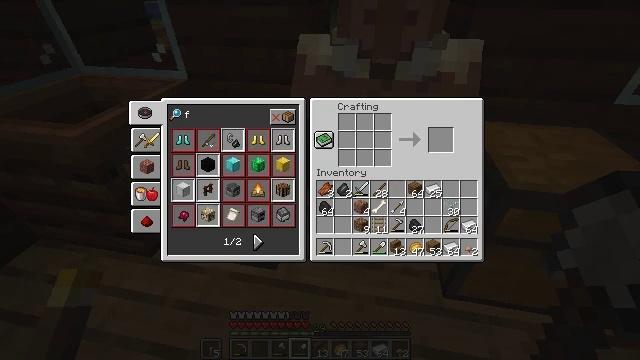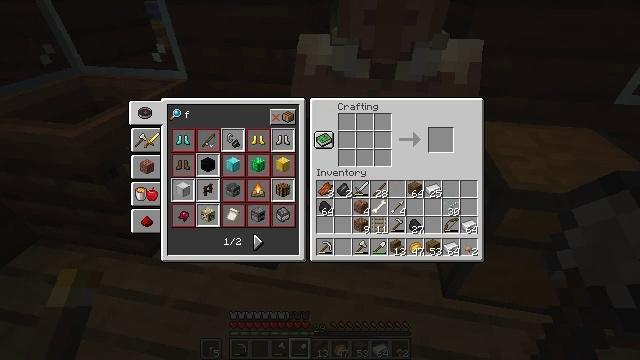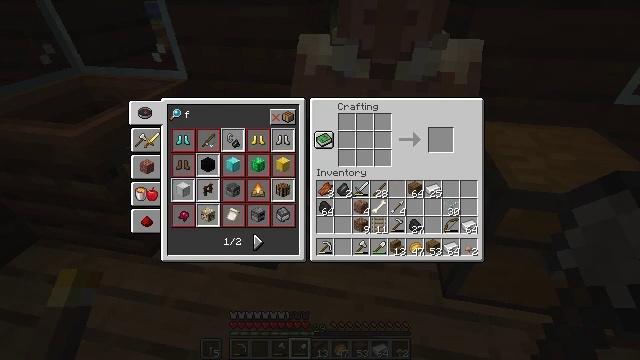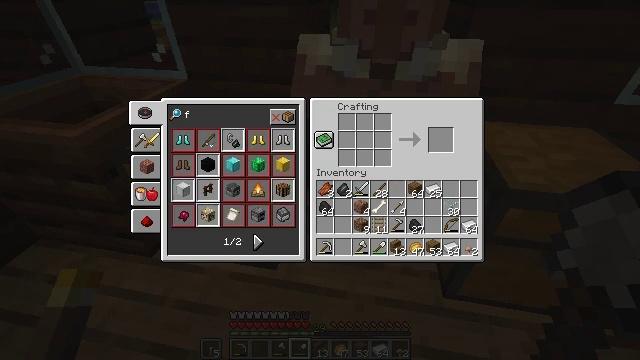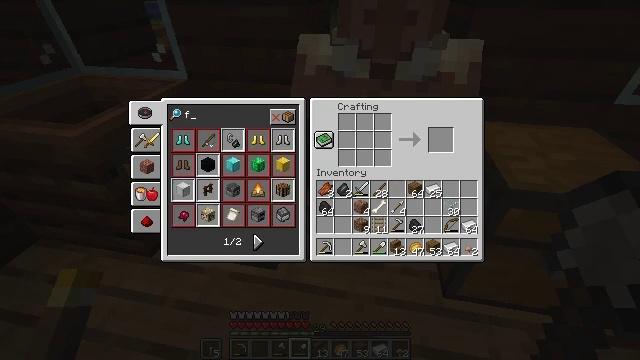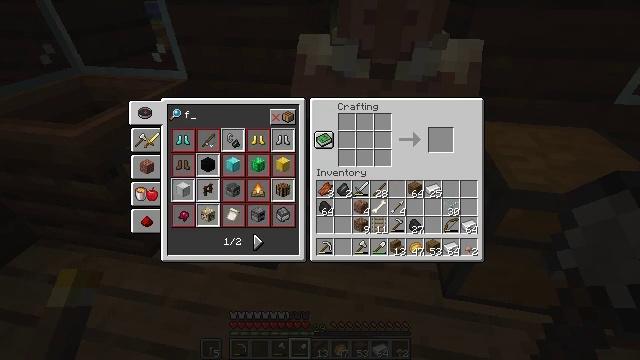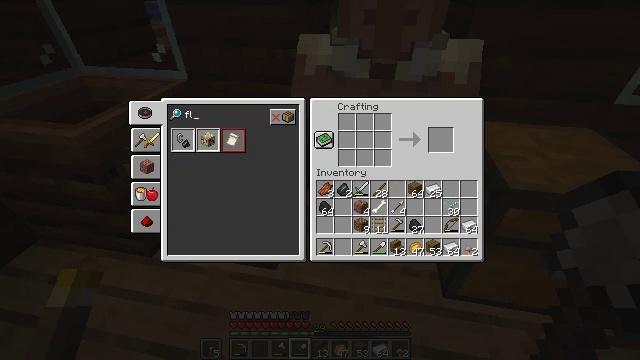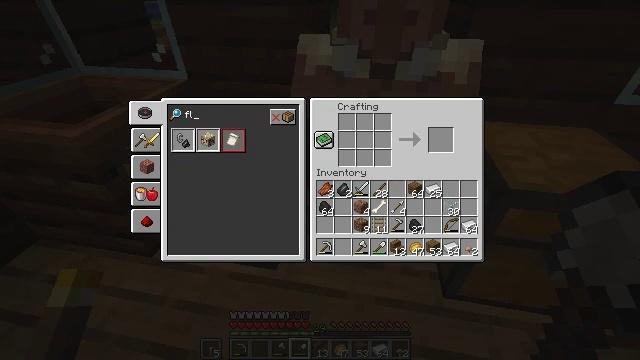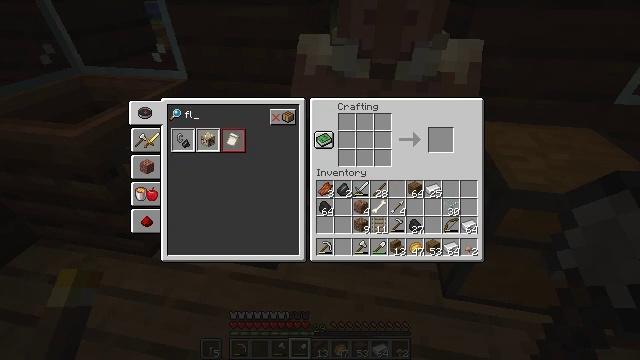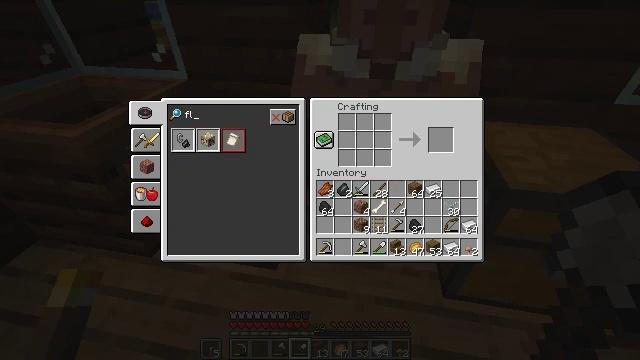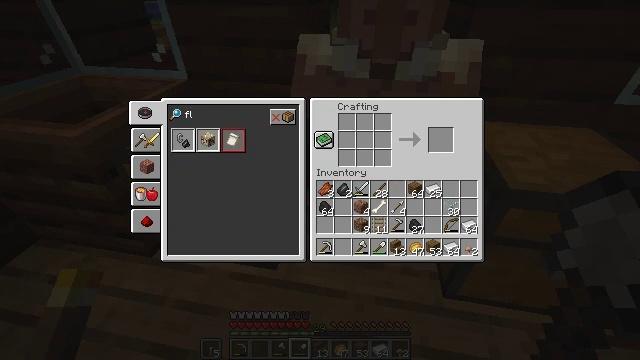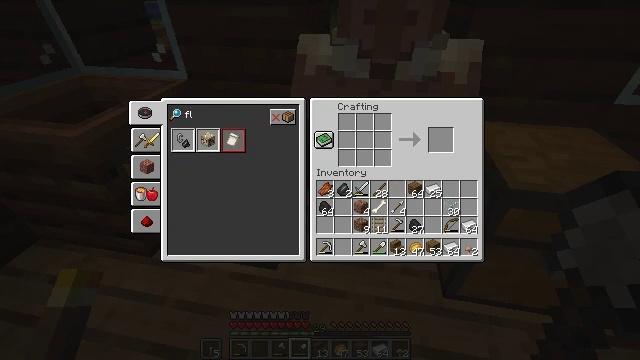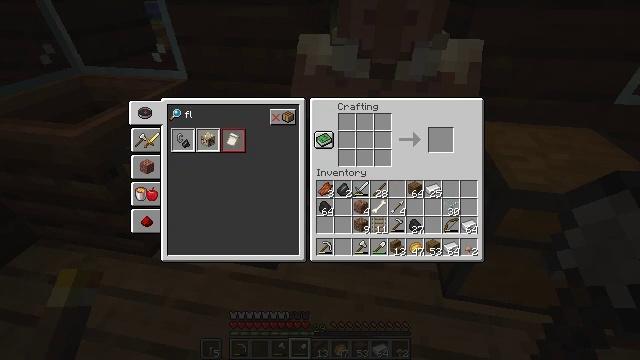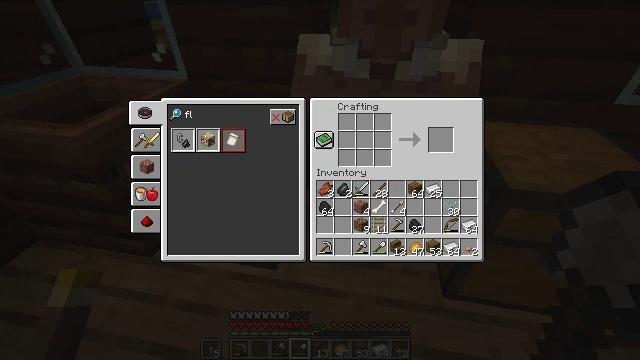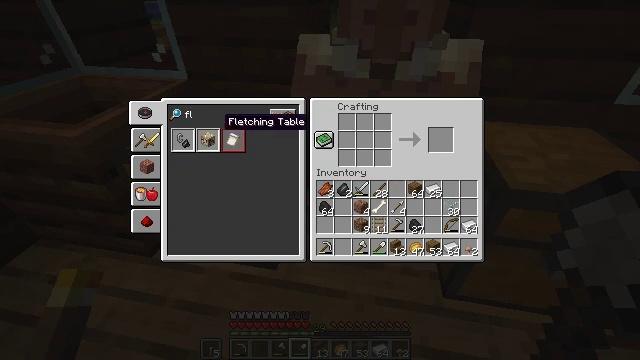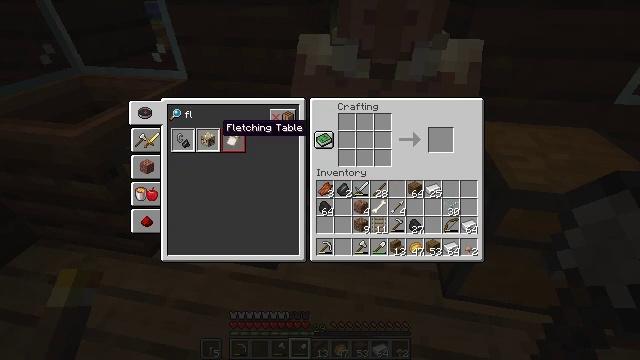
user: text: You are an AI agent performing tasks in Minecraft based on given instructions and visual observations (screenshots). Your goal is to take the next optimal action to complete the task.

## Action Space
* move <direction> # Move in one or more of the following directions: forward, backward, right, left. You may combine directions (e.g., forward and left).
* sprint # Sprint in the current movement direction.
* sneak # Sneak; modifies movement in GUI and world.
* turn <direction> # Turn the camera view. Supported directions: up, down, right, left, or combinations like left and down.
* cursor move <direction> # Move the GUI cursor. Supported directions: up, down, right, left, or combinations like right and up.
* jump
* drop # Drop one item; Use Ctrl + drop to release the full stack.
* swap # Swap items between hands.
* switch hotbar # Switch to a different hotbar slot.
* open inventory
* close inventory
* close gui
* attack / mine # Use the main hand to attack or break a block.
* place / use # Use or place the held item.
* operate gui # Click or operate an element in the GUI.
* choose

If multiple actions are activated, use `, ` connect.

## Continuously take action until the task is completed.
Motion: motion action
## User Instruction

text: Make a fletching table with wood planks and flint.
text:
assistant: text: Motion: no_op
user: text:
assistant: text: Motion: no_op
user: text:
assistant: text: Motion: no_op
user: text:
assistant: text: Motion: no_op
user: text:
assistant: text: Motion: no_op
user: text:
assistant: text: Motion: no_op
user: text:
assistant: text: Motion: no_op
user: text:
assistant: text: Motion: no_op
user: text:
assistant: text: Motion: no_op
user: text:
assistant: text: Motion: no_op
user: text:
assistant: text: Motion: no_op
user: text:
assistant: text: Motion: no_op
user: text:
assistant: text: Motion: no_op
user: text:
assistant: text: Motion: cursor move down
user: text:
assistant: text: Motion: no_op
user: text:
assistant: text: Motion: no_op
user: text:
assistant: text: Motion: no_op
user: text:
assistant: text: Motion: no_op
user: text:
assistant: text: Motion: no_op
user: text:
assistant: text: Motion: operate gui
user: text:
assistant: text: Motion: operate gui
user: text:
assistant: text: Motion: no_op
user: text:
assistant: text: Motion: no_op
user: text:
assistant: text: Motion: no_op
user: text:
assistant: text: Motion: cursor move right and down
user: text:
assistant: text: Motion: cursor move right and down
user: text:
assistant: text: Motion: cursor move right
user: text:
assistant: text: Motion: cursor move right
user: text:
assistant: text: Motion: cursor move right
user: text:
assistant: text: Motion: cursor move right